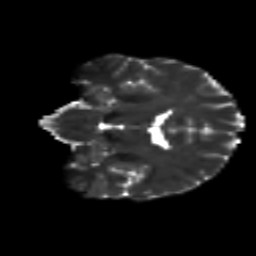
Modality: T2w
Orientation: coronal
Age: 32
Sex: male
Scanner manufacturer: siemens
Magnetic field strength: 3 T
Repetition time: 8.6 s
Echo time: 0.095 s